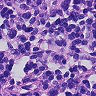
Metastatic tissue present: no